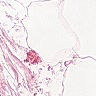
Metastatic tissue present: no